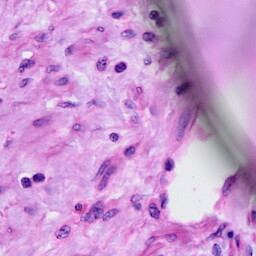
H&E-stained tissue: Cervix